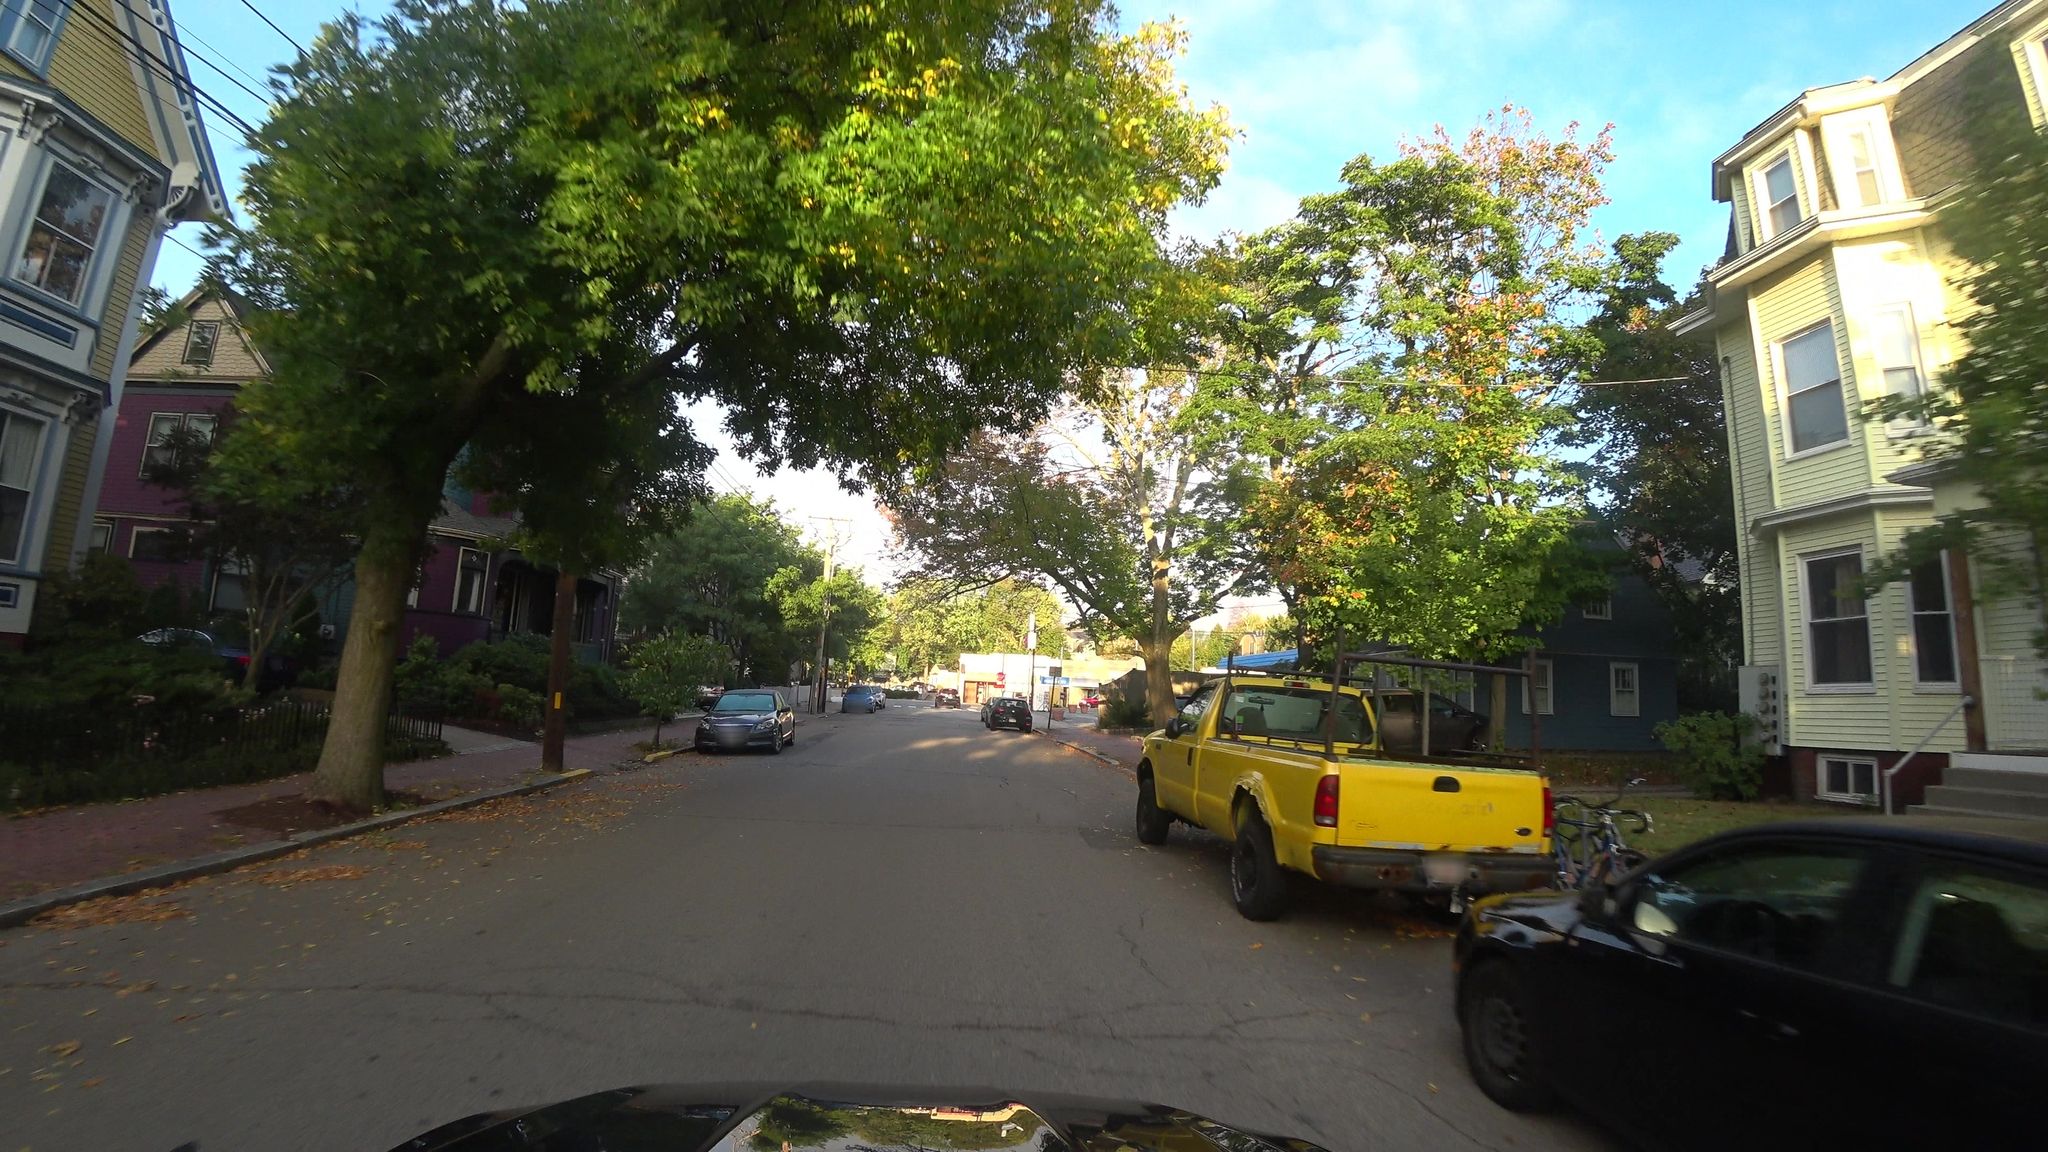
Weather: clear
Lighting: day
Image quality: good
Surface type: driving surface
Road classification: residential
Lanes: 2
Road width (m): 15.2
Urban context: urban centre
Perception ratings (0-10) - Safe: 5.24, Lively: 8.65, Beautiful: 8.39, Boring: 2.68, Depressing: 4.24, Wealthy: 6.41